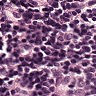
Metastatic tissue present: no